Frequency: 80000
Velocity: 0,248
Power: 35,2
Pulse duration: 0,0000001
Pass count: 1
Magnification: 10
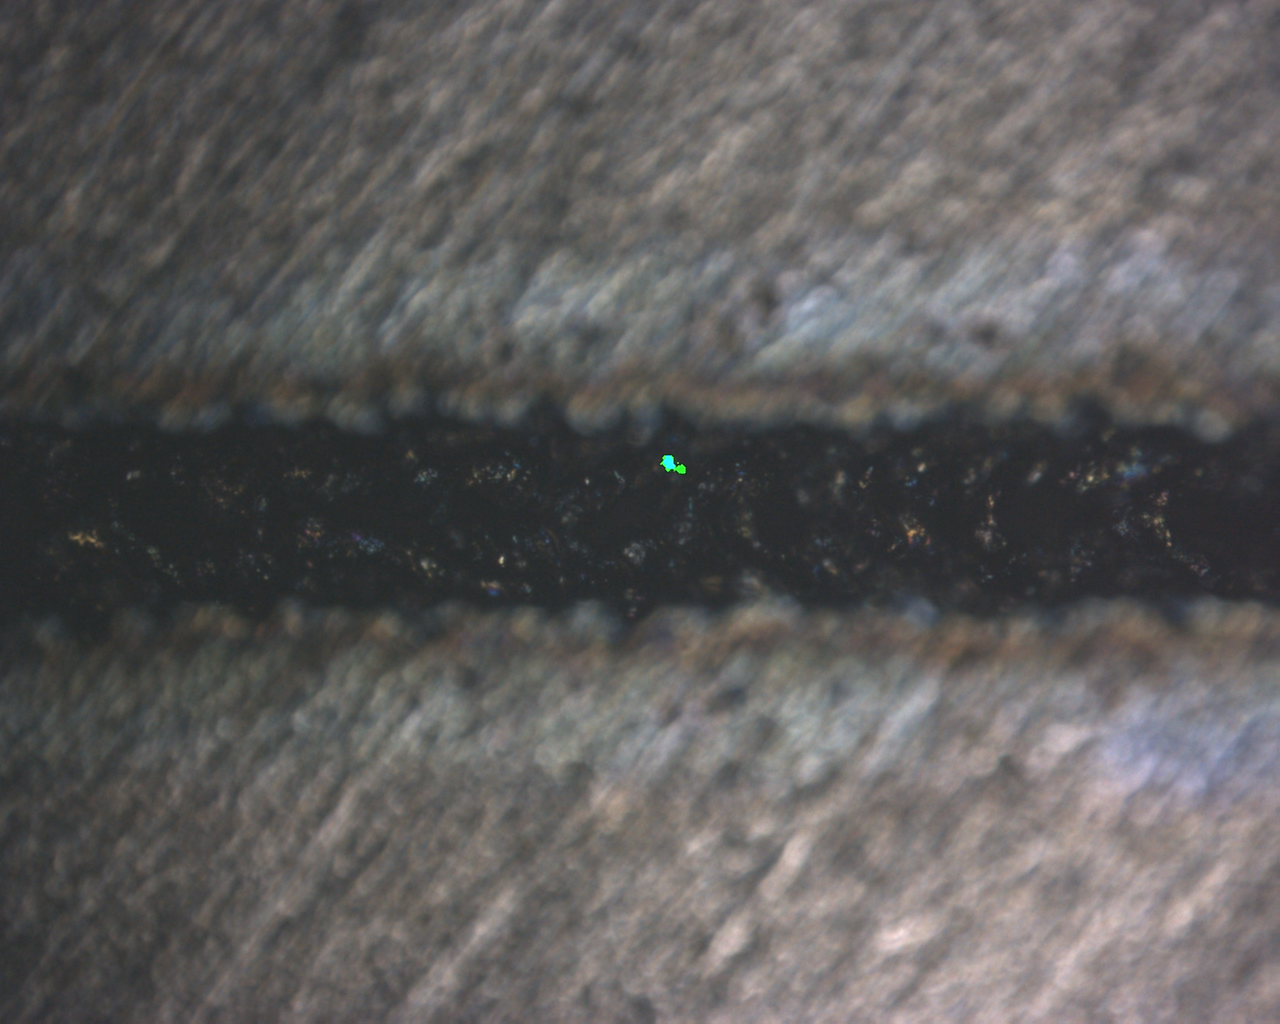
Measured width: 127.553
Other width: 81.585